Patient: sex F, age 61
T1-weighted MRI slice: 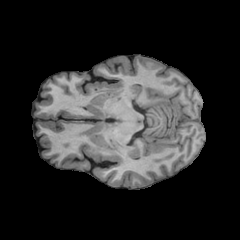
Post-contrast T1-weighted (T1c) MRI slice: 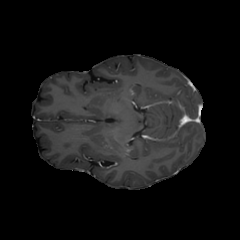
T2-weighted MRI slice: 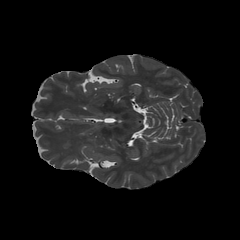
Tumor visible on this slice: no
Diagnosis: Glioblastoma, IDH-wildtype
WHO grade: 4